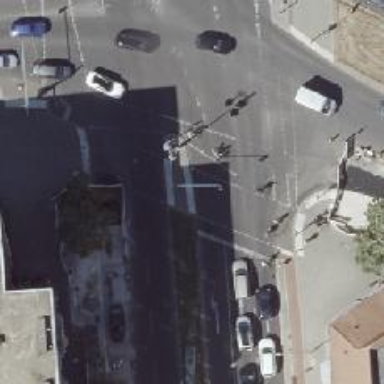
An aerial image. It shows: Footway that serves as traffic island.